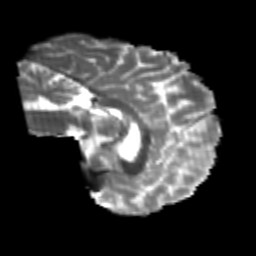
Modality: T2w
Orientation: sagittal
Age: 22
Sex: male
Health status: healthy
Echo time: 0.074 s